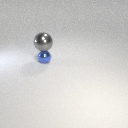
small blue metal sphere below large gray metal sphere